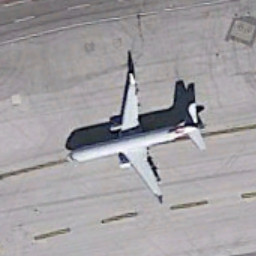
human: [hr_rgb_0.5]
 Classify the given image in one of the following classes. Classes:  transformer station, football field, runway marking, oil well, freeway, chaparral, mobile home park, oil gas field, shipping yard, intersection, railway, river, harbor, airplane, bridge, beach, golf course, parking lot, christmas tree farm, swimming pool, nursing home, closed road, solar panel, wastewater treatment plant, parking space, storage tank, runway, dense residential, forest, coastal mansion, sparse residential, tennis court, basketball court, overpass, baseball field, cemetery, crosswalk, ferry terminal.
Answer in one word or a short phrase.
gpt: airplane